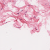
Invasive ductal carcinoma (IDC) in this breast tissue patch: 0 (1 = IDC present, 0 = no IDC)